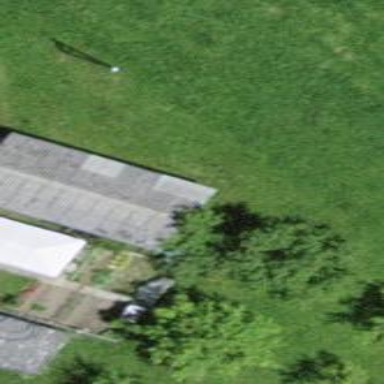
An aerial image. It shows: Barn.